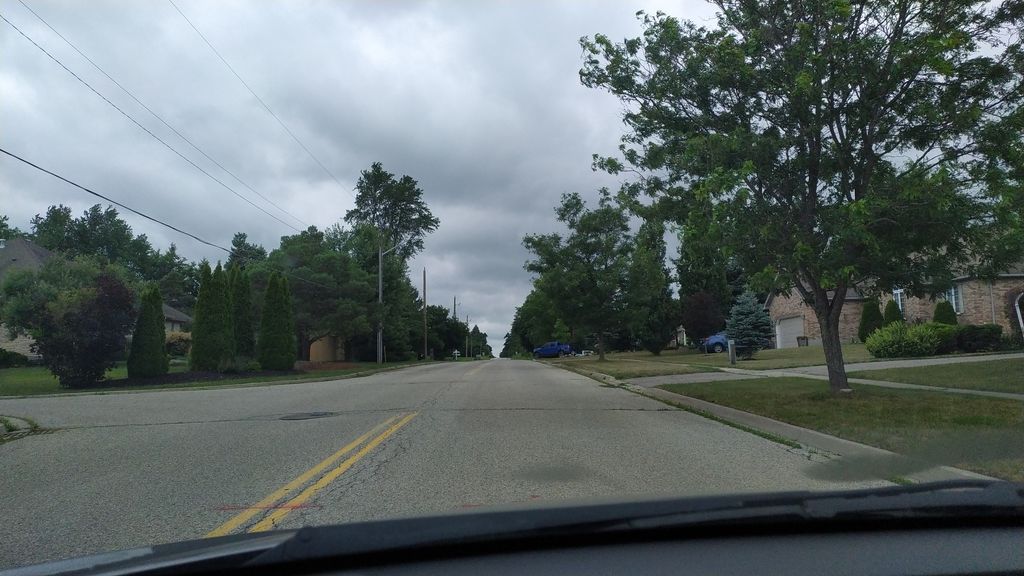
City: kitchener-waterloo